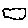
Label: cloud